Question: I have many buttons in my app, and some of them are disabled in various circumstances.
What follows is an example of a list of properties which may be similarly applied to all buttons.
'''
.BackColor = Color.Goldenrod
.Flatstyle = FlatStyle.Flat
.FlatAppearance.MouseOverBackColor = Color.White
.FlatAppearance.BorderSize = 0
.BackgroundImageLayout = ImageLayout.Stretch
.BackGroundImage = My.Resources.Resources.ButtonFade 'This image is translucent, giving the rounded 3D look as shown below.
.ForeColor = Color.Black
.Image = My.Resources.Resources.refresh 'May be other images.
.Text = "RELOAD"
'''
The .BackColor property may be all kinds of colors, as set by the user via a "theme".
To illustrate my concern, below is a screenshot of three buttons. "NEW" is enabled. "SAVE" is disabled. Although "NEW" AND "SAVE" look similar, "SAVE" is washed out with low contrast colors for the text and image.
I'd like all disabled buttons to look more like "RELOAD". That is, I would like the text and image to remain solid black, for better legibility, but I can set BackgroundImage = Nothing so it won't look 3D. (To the user, the model is "If it isn't 3D, it's not clickable.") I will probably also modify the background color of disabled buttons, but that part is easy. I just need the system to stop "greying out" the text and image when I set Enabled = False.
To get this screenshot, "RELOAD" is actually enabled, but I've removed its background image. Problem is, it can still be clicked.

How can I get the look I'm looking for?
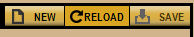
Answer: You cannot achieve what you want by using the Enabled property, the Button class implements the Windows GUI style guide that disabled controls should look disabled by graying out their appearance. A further restriction is that the button renderers cannot be tinkered with, they are not overridable.
You need to achieve your goal by making the control disabled. Add a new class to your project and paste the code shown below. Compile. Drag the new control from the top of the toolbox to your form, replacing the existing button controls. Set the Disabled property to in your code when you want to disable the button. You probably want to tinker with the code that changes the appearance.
'''
Imports System.ComponentModel
Public Class MyButton
Inherits Button
<DefaultValue(False)> _
Public Property Disabled As Boolean
Get
Return IsDisabled
End Get
Set(value As Boolean)
If Value = IsDisabled Then Return
IsDisabled = Value
MyBase.SetStyle(ControlStyles.Selectable, Not IsDisabled)
If IsDisabled And Me.Focused Then Me.Parent.SelectNextControl(Me, True, True, True, True)
'' Change appearance...
If IsDisabled Then
Me.FlatStyle = Windows.Forms.FlatStyle.Flat
Else
Me.FlatStyle = Windows.Forms.FlatStyle.Standard
End If
End Set
End Property
Protected Overrides Sub OnMouseEnter(e As EventArgs)
If Not IsDisabled Then MyBase.OnMouseEnter(e)
End Sub
Protected Overrides Sub OnMouseDown(mevent As MouseEventArgs)
If Not IsDisabled Then MyBase.OnMouseDown(mevent)
End Sub
Protected Overrides Sub OnKeyDown(kevent As KeyEventArgs)
If Not IsDisabled Then MyBase.OnKeyDown(kevent)
End Sub
Private IsDisabled As Boolean
End Class
'''